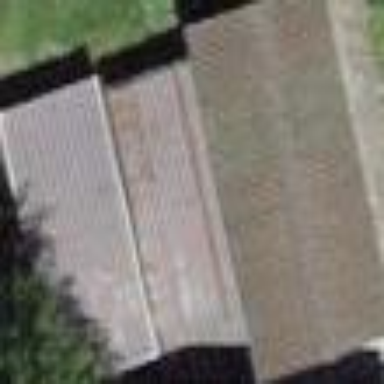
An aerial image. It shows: Garage building.